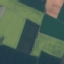
Land use / land cover: AnnualCrop